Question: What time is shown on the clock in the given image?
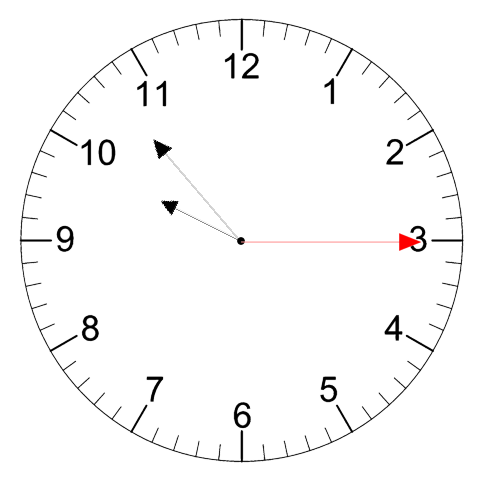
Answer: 09:53:15